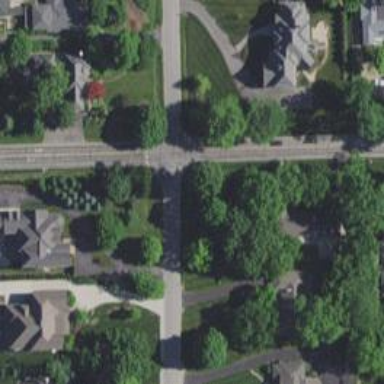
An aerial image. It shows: Stop road.